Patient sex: M
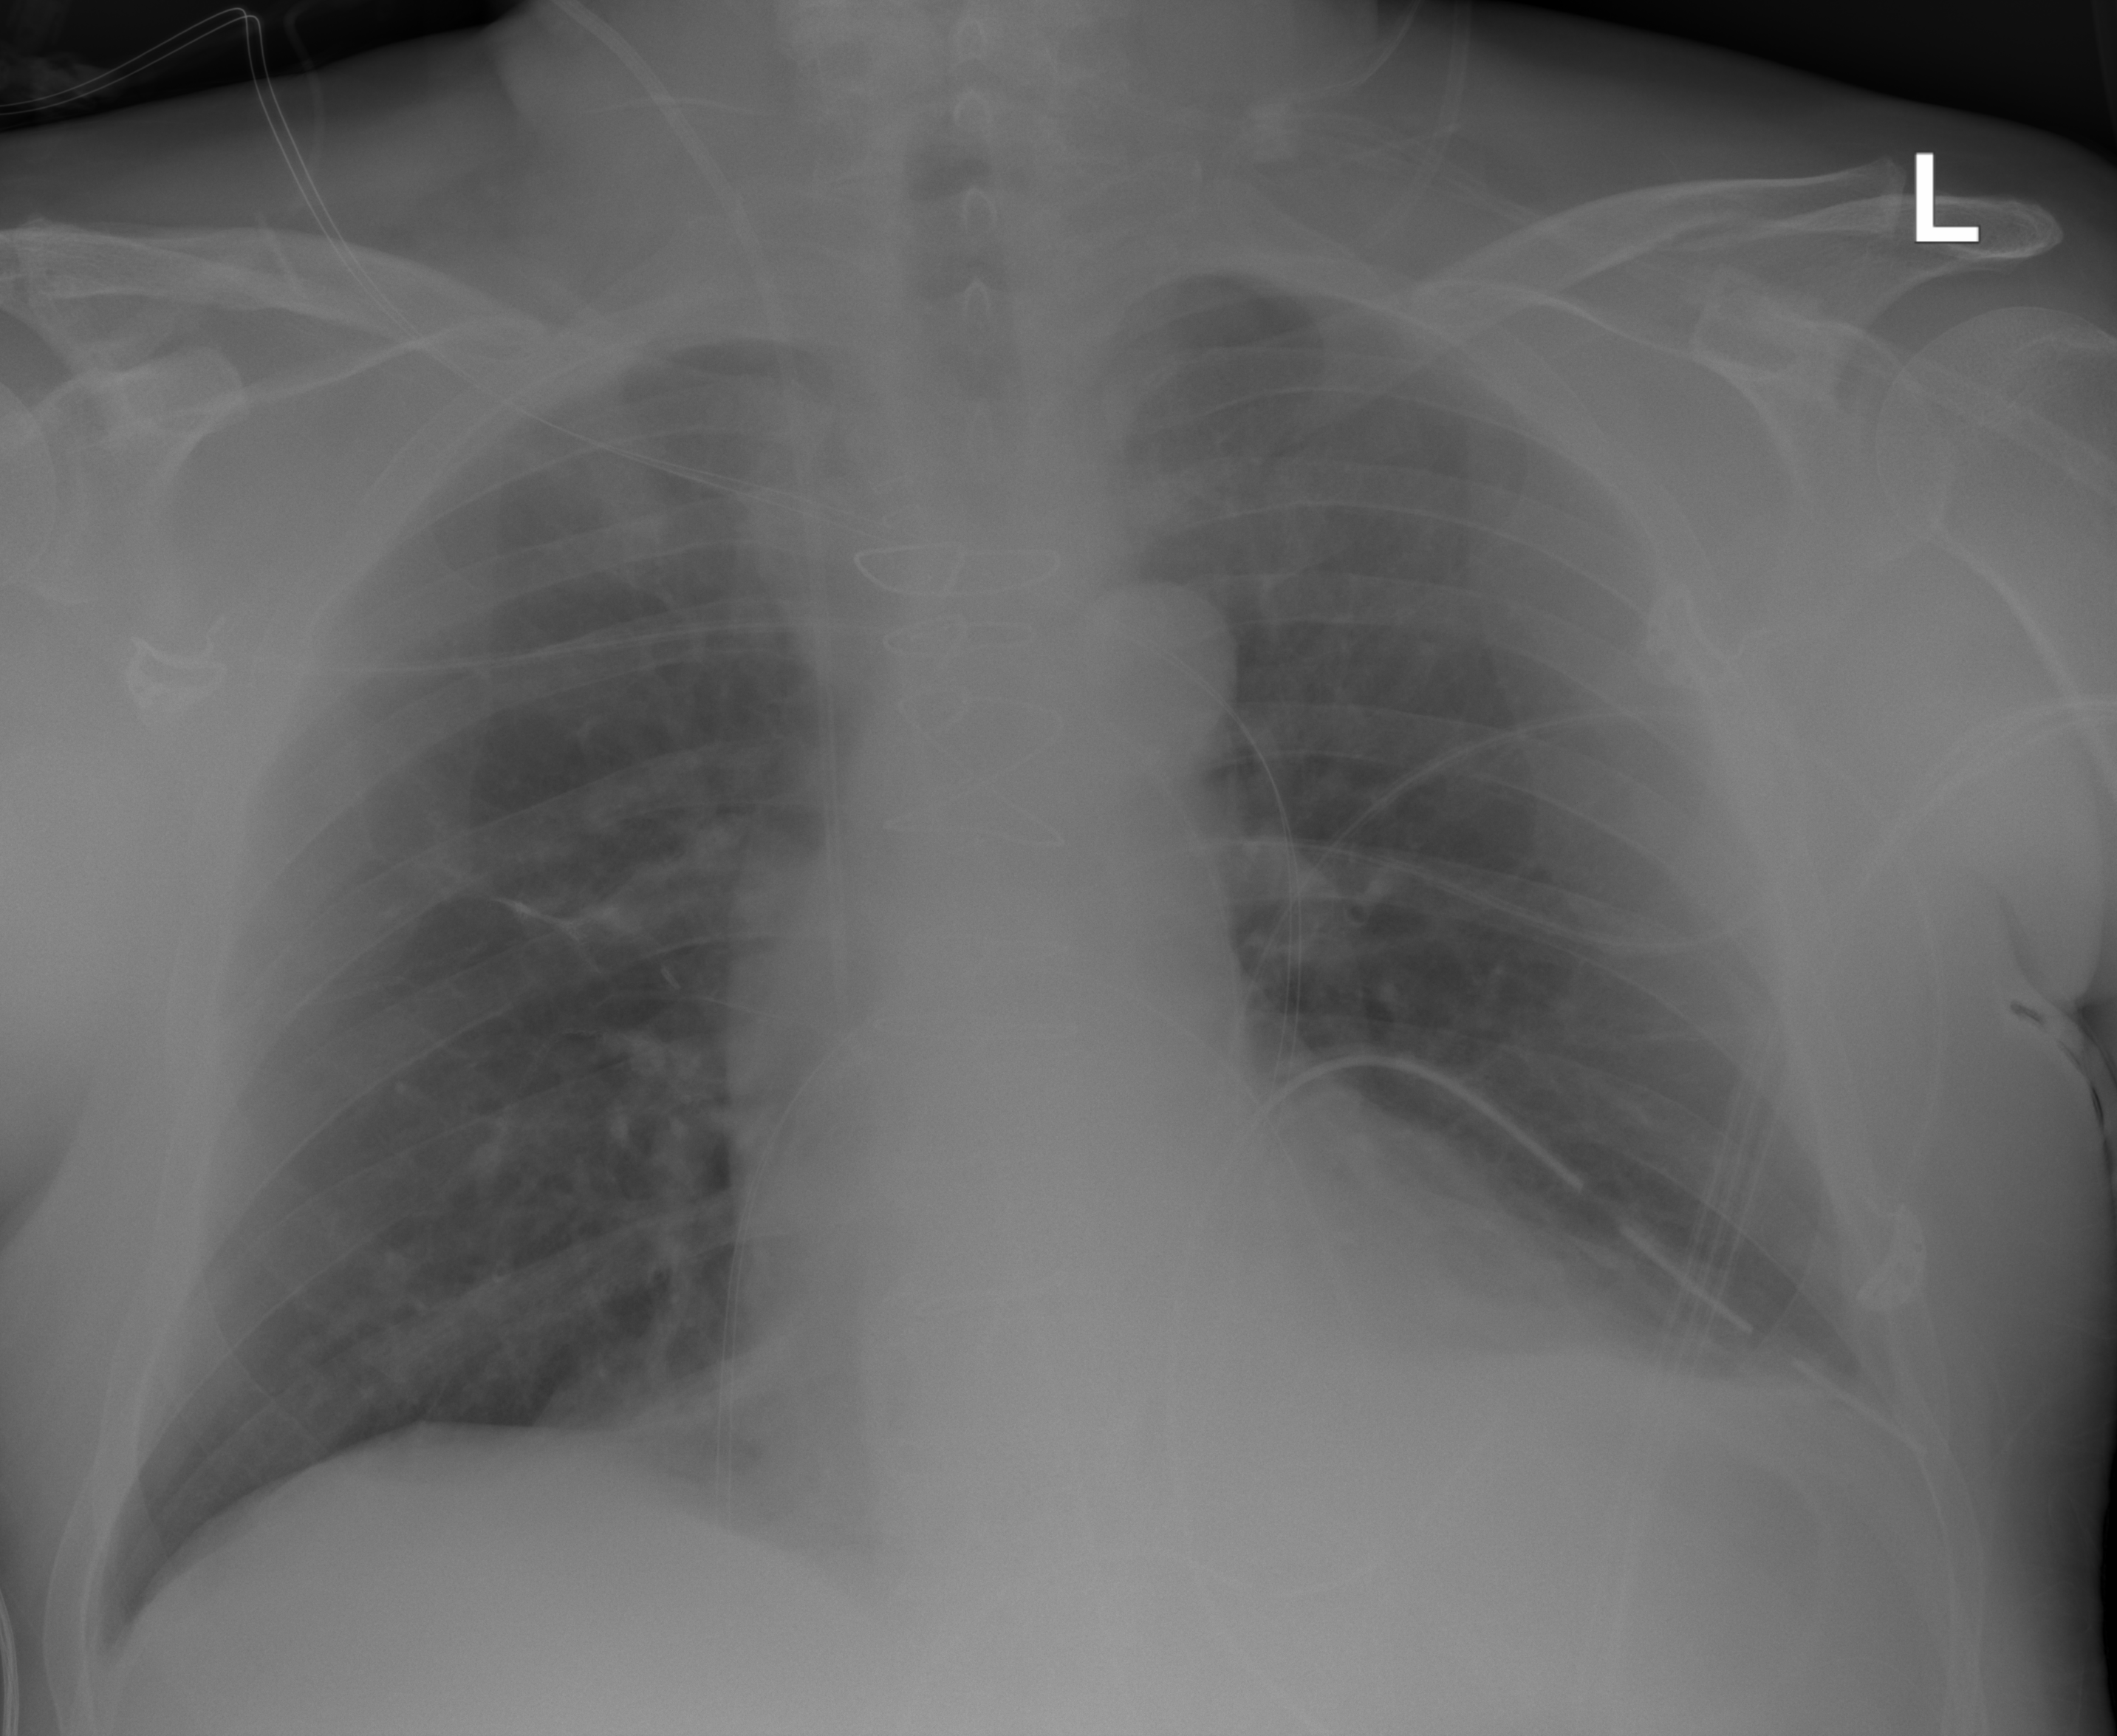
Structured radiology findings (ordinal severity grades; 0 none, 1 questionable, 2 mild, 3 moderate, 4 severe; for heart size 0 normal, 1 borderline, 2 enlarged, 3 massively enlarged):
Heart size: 2
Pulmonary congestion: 0
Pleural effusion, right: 0
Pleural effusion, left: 2
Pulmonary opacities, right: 0
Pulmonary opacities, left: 0
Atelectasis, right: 0
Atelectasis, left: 0